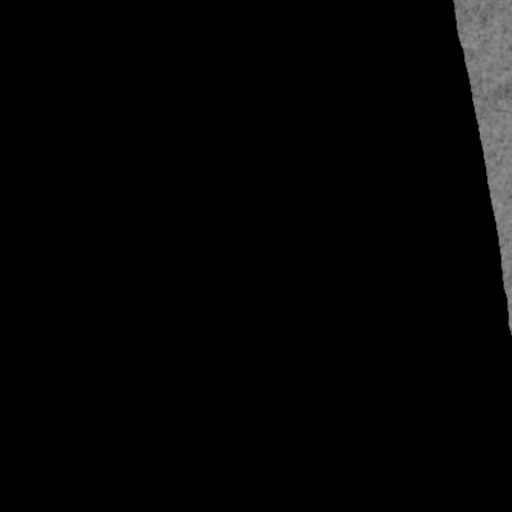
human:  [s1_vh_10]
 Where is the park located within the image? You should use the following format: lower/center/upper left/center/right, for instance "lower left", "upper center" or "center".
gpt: The park is located in the lower center of the image.
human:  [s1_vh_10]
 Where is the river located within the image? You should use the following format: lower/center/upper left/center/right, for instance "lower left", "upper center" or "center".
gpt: The river is located in the lower left of the image.
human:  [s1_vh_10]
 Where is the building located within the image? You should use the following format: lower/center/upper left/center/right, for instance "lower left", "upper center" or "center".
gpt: The building is located in the lower left of the image.
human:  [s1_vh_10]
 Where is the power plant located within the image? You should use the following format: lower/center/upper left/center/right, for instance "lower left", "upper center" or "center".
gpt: There is no power plant in the image.

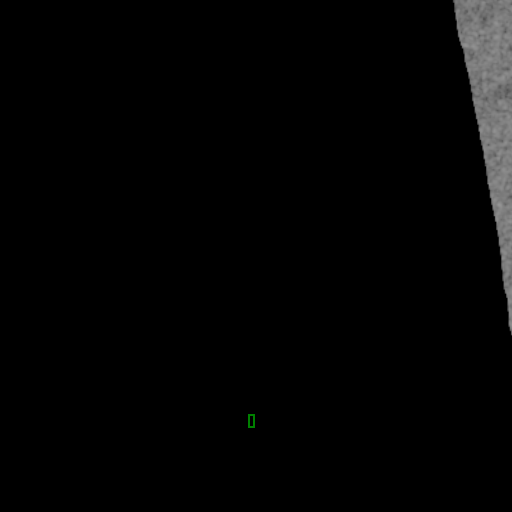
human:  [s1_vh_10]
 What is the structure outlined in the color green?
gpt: The structure outlined in green is a park.
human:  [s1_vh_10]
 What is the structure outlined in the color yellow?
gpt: There is no yellow outline.